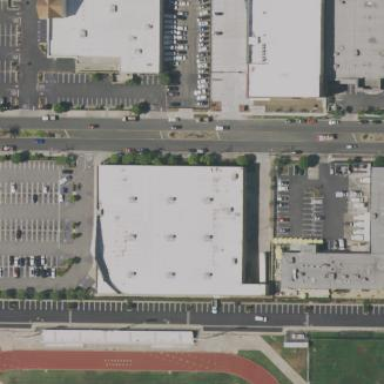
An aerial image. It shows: Commercial building.